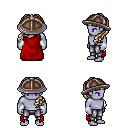
a pixel art fantasy rpg character, male body template, dark elf, purple skin, red cape, metal pants, white blonde princess hairstyle, chain helm, white cloth bracers, four views (front, back, left, right), 2x2 character sprite sheet, small pixel art, hard edges, no anti-aliasing